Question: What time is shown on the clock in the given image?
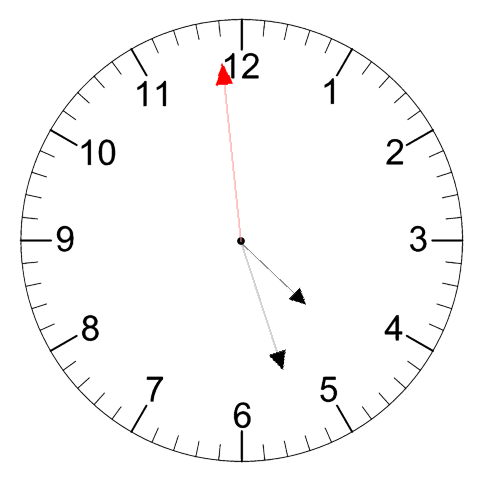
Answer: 04:26:59